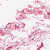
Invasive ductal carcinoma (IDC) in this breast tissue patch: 0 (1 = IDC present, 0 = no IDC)